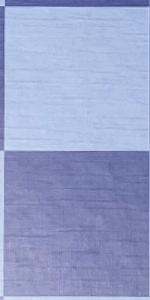
Label: Empty